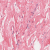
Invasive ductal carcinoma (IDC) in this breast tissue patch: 0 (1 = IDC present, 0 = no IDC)